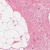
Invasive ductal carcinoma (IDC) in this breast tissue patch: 0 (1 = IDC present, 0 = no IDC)